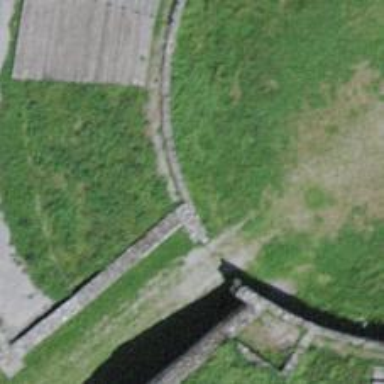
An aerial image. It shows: Retaining wall.